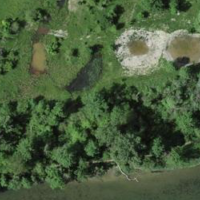
EUNIS habitat code: 45
Species observed at this site:
Tringa ochropus